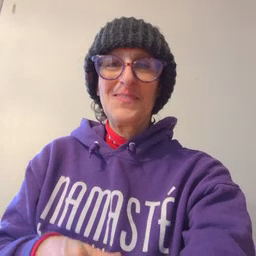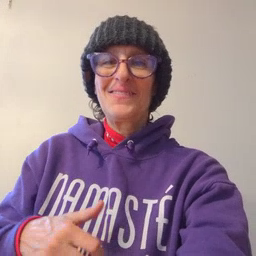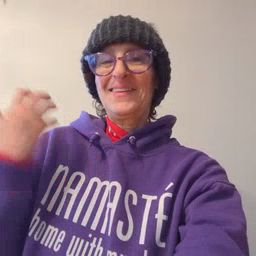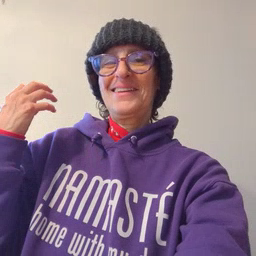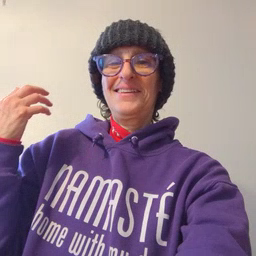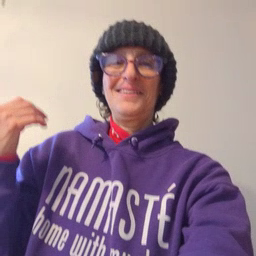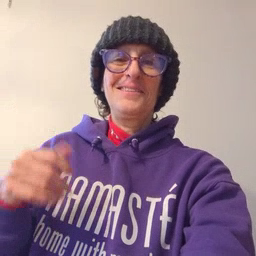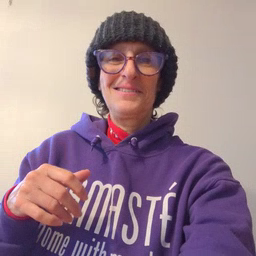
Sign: mad